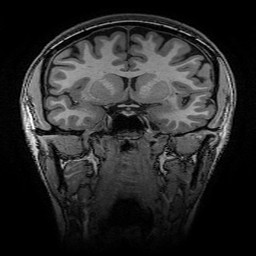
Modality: T1w
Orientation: sagittal
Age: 28
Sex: female
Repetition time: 0.0077 s
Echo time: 0.0034 s